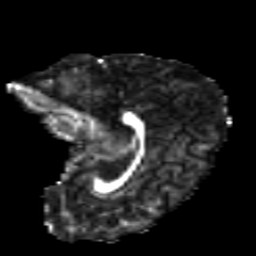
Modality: FA
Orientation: sagittal
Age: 12
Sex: male
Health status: ill
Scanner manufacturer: ge
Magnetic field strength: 3 T
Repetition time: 6.752 s
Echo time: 0.079 s